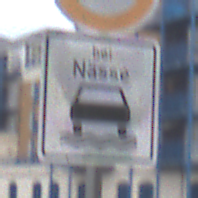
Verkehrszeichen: BeiNaesse
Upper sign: Geschwindigkeit100
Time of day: MorningAfternoon
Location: Outdoor (Urban)
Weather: Overcast
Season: NotSpecified
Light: Natural